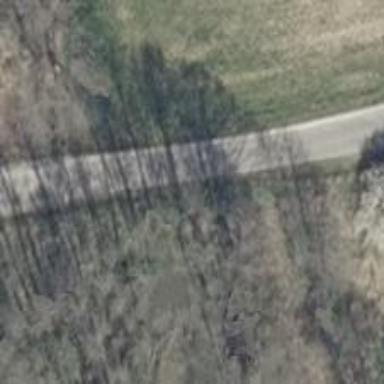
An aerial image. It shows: Residential road with asphalt surface that includes bridge.